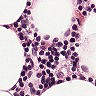
Metastatic tissue present: no